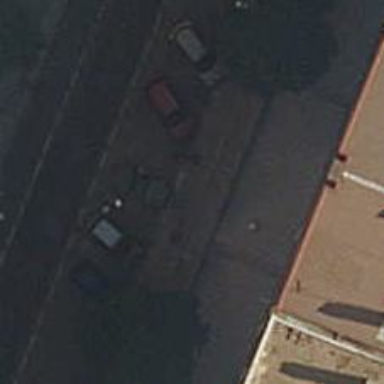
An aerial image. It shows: Set of steps on the road.